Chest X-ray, AP view. Patient: 19 years old, sex F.
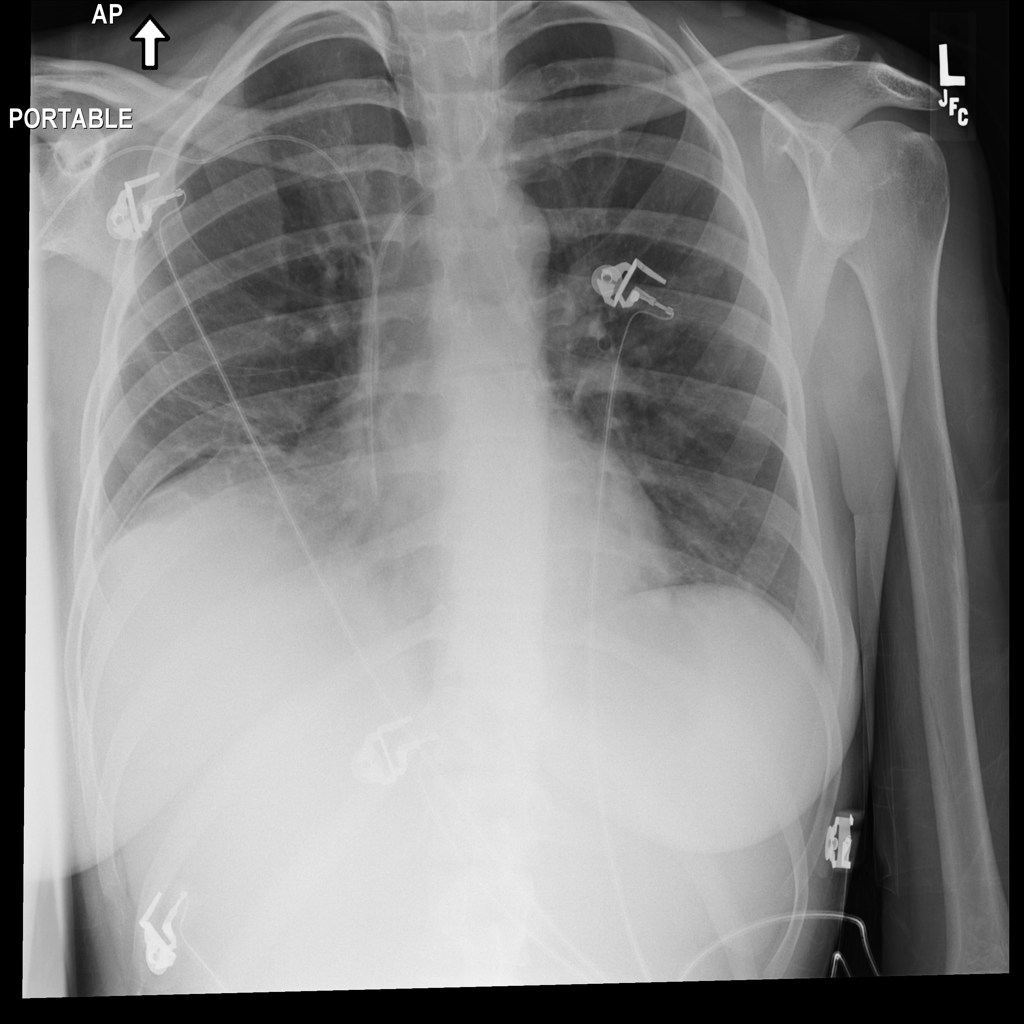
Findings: Infiltration